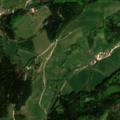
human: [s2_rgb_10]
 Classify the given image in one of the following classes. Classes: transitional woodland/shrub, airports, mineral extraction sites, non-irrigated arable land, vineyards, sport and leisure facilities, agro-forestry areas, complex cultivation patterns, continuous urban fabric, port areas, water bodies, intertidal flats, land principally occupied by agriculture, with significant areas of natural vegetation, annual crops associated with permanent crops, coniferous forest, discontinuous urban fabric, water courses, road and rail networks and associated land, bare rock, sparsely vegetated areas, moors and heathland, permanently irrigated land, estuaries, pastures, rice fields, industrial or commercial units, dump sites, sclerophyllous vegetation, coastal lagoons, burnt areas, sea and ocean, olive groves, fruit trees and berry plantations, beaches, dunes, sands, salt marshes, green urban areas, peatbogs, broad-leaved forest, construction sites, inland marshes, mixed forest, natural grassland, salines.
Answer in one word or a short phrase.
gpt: pastures, broad-leaved forest, mixed forest